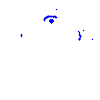
Particle: kaon